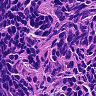
Metastatic tissue present: no